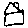
Label: house